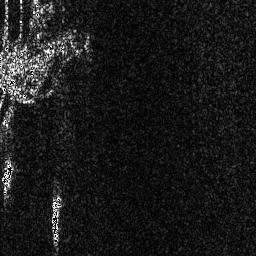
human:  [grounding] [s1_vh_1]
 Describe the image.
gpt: In the satellite image, there is  <ref>1 medium ship </ref> <box>[[0, 61, 5, 76, 0]]</box> located at left,  <ref>1 medium ship </ref> <box>[[18, 74, 24, 95, 0]]</box> located at bottom left.